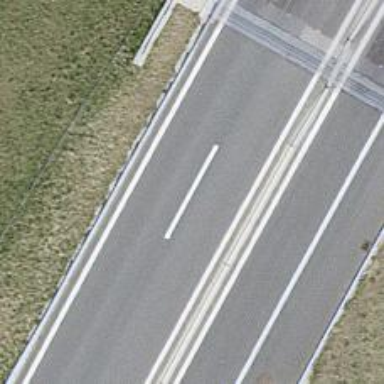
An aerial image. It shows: Trunk highway.